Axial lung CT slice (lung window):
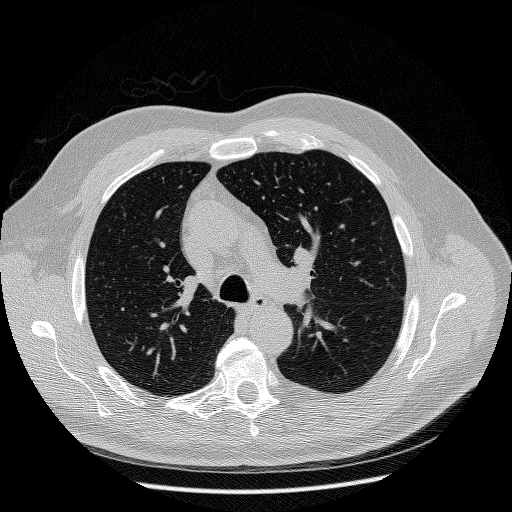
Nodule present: no